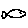
Label: fish